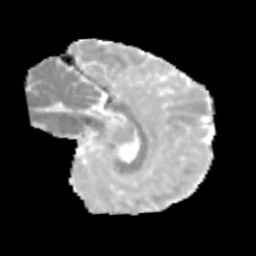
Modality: MD
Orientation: sagittal
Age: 9
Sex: male
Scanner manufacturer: siemens
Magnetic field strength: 3 T
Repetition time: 3.8 s
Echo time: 0.07 s